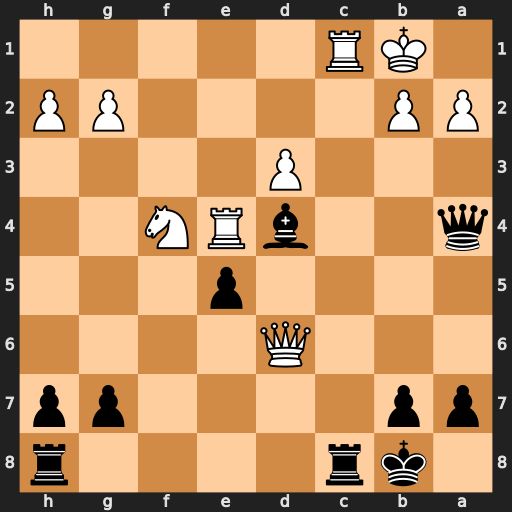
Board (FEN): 1kr4r/pp4pp/3Q4/4p3/q2bRN2/3P4/PP4PP/1KR5
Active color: b
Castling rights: -
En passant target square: -
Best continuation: Ka8 Nd5 Rxc1+ Kxc1 Rc8+